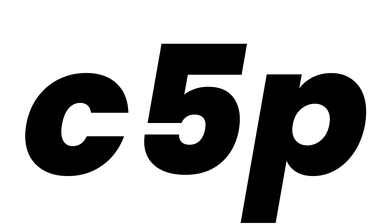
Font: Poppins-ExtraBoldItalic